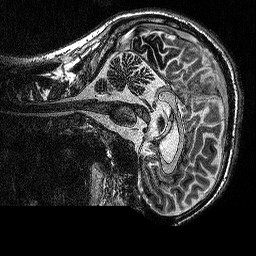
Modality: MP2RAGE
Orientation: sagittal
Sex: male
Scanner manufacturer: siemens
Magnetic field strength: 3 T
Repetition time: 5 s
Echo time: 0.00292 s